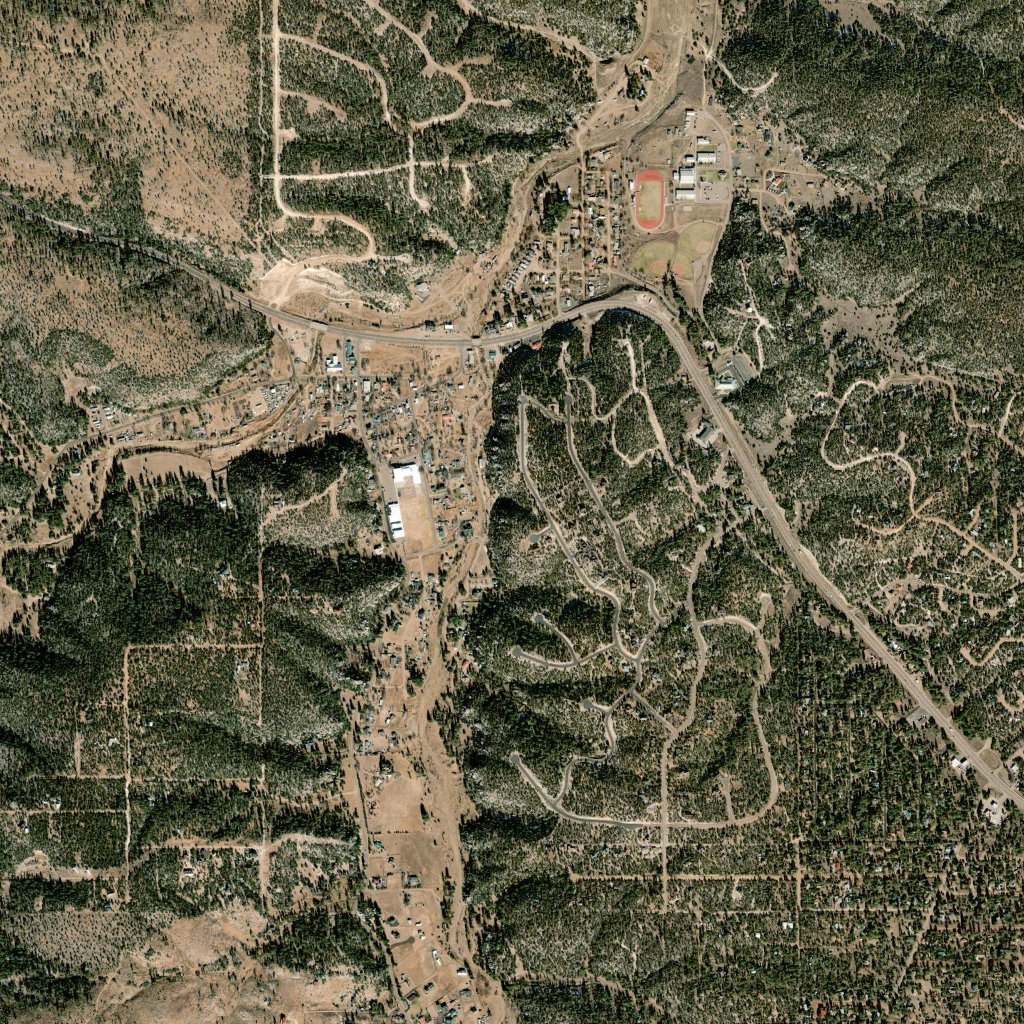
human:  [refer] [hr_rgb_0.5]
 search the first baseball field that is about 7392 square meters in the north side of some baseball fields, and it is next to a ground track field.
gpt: <box>[[66, 21, 70, 24, 0]]</box>